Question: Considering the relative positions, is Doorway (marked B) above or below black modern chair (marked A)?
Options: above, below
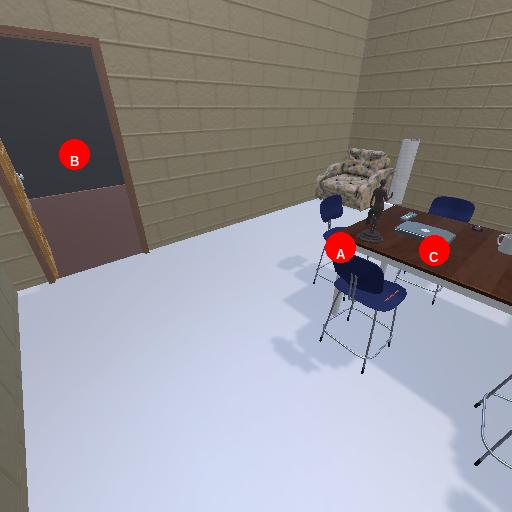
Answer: above